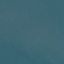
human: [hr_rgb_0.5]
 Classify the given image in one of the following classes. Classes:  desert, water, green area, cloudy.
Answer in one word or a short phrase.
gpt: water